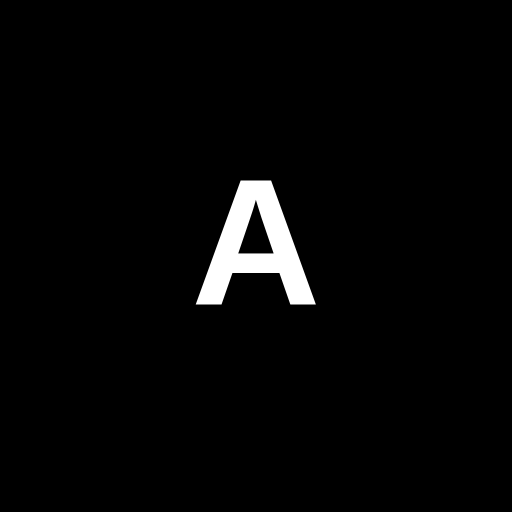
Character: A
Unicode: U+0041 (LATIN CAPITAL LETTER A)